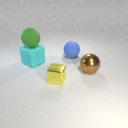
large brown metal sphere to the right of large blue rubber sphere